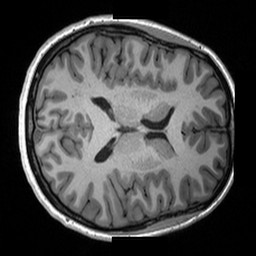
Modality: T1w
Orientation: axial
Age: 24
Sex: female
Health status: healthy
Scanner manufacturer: siemens
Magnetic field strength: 3 T
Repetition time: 2 s
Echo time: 0.00203 s